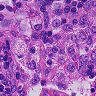
Metastatic tissue present: no